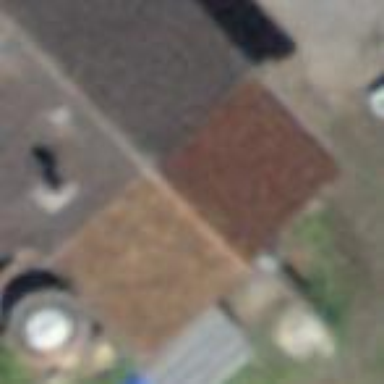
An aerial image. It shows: Rural barn.